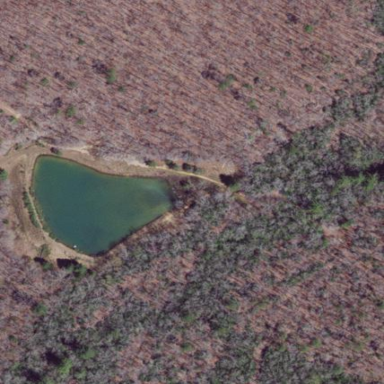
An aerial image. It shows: Pond surrounded by natural water.